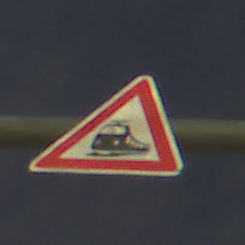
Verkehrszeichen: Bahnuebergang
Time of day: Night
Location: Outdoor (Urban)
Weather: PartlyCloudy
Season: NotSpecified
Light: Artificial